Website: lowes
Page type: order-tracking
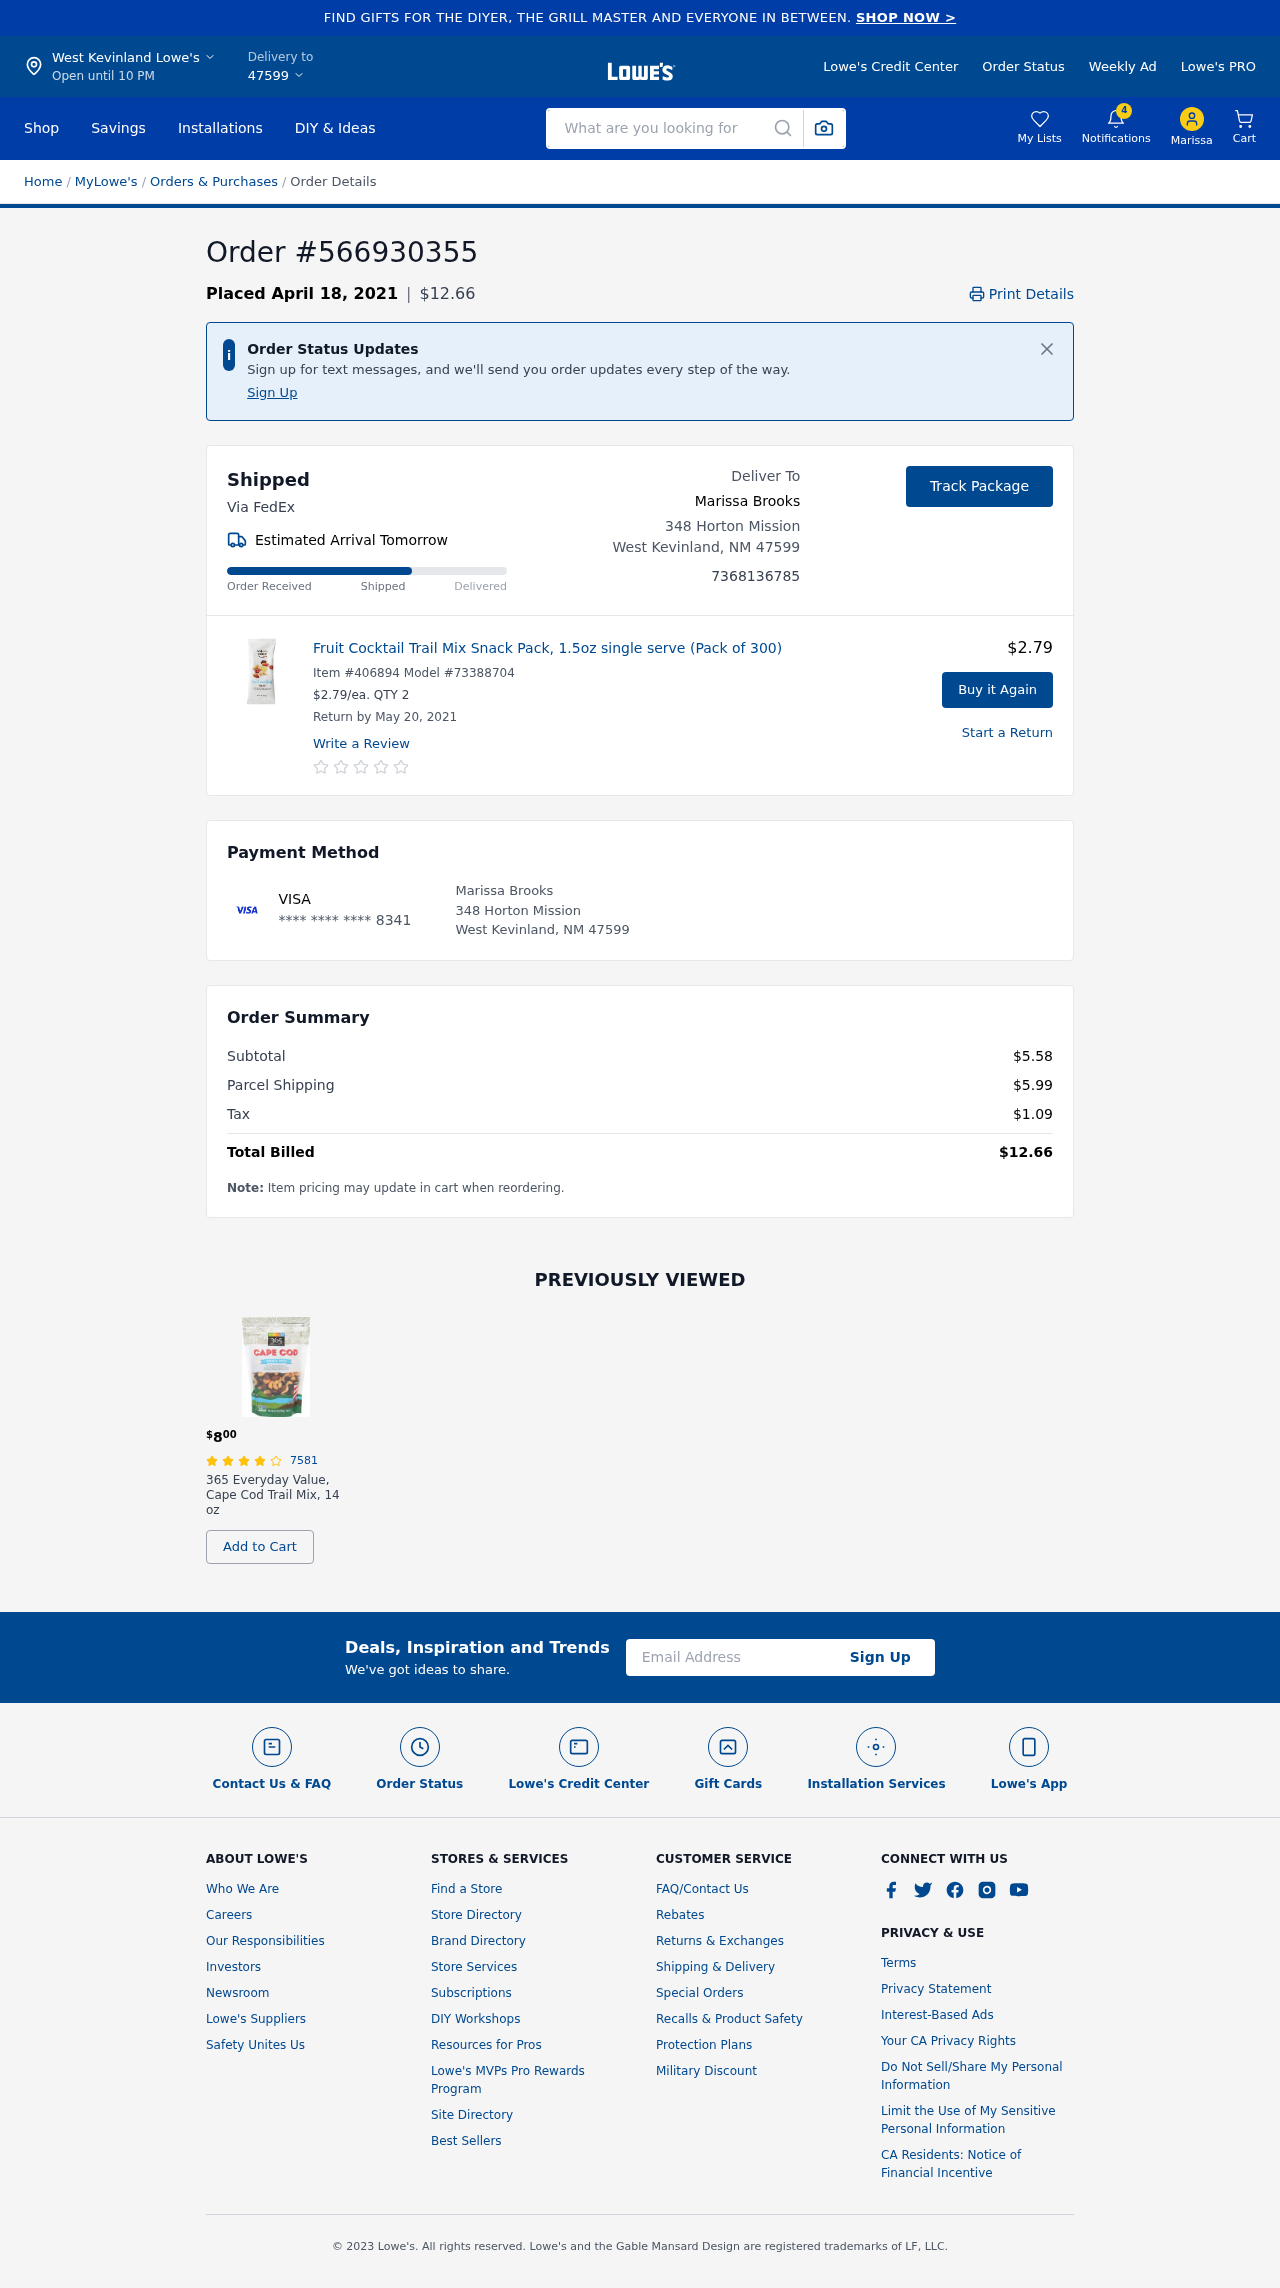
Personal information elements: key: PII_CARD_LAST4
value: **** **** **** 8341
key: PII_CARD_TYPE
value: VISA
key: PII_CITY
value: West Kevinland Lowe's
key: PII_CITY_STATE_ZIP
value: West Kevinland, NM 47599
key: PII_EMAIL
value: marissabrooks@gmail.com
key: PII_FIRSTNAME
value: Marissa
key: PII_FULLNAME
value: Marissa Brooks
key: PII_PHONE
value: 7368136785
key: PII_POSTCODE
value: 47599
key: PII_STREET
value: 348 Horton Mission
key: PII_FULLNAME2
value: Marissa Brooks
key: PII_STREET2
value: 348 Horton Mission
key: PII_CITY_STATE_ZIP2
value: West Kevinland, NM 47599
Product elements: key: PRODUCT1_NAME
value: Fruit Cocktail Trail Mix Snack Pack, 1.5oz single serve (Pack of 300)
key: PRODUCT1_PRICE
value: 2.79
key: PRODUCT1_QUANTITY
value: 2
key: PRODUCT2_NAME
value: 365 Everyday Value, Cape Cod Trail Mix, 14 oz
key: PRODUCT2_NUM_RATINGS
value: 7581
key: PRODUCT2_PRICE
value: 8
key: PRODUCT2_RATING
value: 4
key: PRODUCT1_ITEM
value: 406894
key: PRODUCT1_MODEL
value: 73388704
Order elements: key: ORDER_ID
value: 566930355
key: ORDER_DATE
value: Placed April 18, 2021
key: ORDER_TOTAL
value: $12.66
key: ORDER_DELIVERY_DATE
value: Estimated Arrival Tomorrow
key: ORDER_RETURN_BY_DATE
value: Return by May 20, 2021
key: ORDER_SUBTOTAL
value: $5.58
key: ORDER_SHIPPING_COST
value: $5.99
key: ORDER_TAX
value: $1.09
Search elements: key: HEADER_SEARCH
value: What are you looking for
Other elements: key: NOTIFICATION_COUNT
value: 4